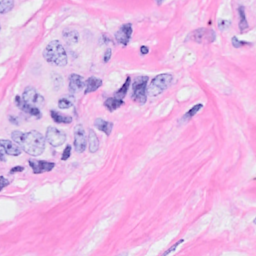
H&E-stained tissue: Breast